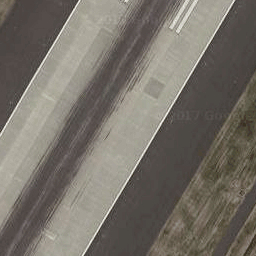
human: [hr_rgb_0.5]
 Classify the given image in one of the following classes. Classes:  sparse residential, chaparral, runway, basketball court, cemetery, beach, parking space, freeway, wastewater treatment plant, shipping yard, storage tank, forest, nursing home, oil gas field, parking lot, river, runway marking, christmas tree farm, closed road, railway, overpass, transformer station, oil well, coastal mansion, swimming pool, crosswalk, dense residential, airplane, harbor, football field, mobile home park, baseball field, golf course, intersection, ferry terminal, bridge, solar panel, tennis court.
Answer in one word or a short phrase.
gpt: runway